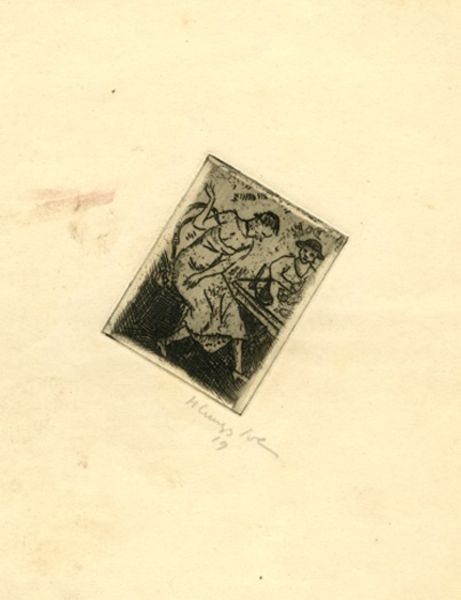
Titel: Domestic Scene, Domestic Scene
Künstler: Nikolai Sinezubov
Standort: Amherst (Massachusetts, USA)
Institution: Mead Art Museum, Amherst College
Schlagwörter: frau, tisch, tanz, schräg, holzschnitt, beige, chair, hat, men, white, essen, wein, arm, black, dress, hair, sit, sitting, table, woman, yellow, print, bauer, druck, radierung, hand, man, feet, drawing, paper, kupferstich, black and white, monochrome, sketch, miniatur, small, arms, rectangle, square, monk, legs, bottle, chest, play, drink, game, sadness, angled, signed, objects, smll, gamble, auf kante